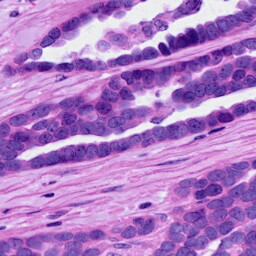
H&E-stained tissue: Ovarian